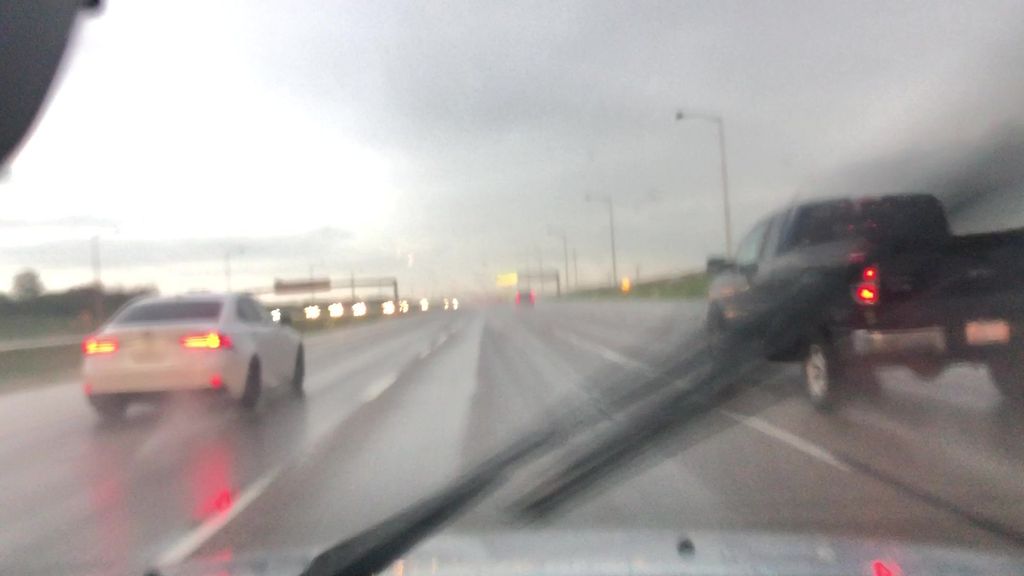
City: edmonton